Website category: jobs
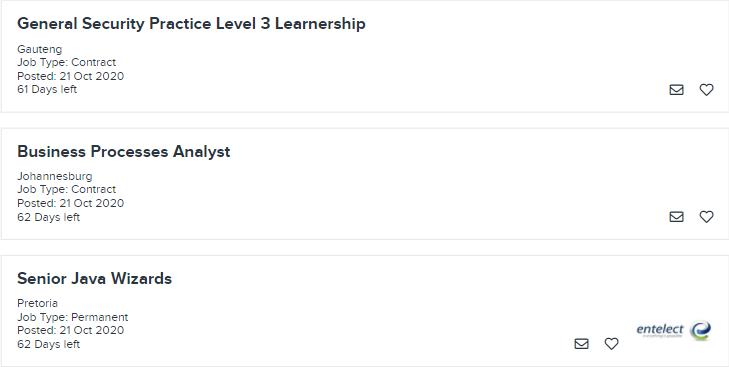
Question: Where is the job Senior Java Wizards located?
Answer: Pretoria

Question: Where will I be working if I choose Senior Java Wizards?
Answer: Pretoria

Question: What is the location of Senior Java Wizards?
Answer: Pretoria

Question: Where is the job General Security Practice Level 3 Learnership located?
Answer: Gauteng

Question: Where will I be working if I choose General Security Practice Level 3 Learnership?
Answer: Gauteng

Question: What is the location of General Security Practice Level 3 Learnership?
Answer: Gauteng

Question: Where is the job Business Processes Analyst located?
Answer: Johannesburg

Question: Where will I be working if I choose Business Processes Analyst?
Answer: Johannesburg

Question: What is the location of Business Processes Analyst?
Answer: Johannesburg

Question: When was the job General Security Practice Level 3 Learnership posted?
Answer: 21 Oct 2020

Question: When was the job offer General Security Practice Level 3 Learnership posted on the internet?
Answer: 21 Oct 2020

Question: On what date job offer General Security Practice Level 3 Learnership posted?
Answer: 21 Oct 2020

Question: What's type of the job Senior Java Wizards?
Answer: Job Type: Permanent

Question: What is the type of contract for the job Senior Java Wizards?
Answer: Job Type: Permanent

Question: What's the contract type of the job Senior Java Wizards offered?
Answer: Job Type: Permanent

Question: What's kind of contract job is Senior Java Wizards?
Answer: Job Type: Permanent

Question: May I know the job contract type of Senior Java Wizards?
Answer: Job Type: Permanent

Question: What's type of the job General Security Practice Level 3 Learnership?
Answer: Job Type: Contract

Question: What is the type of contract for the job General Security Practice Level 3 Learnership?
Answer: Job Type: Contract

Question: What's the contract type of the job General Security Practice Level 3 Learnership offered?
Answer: Job Type: Contract

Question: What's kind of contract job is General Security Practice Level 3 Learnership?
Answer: Job Type: Contract

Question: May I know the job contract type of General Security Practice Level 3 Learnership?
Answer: Job Type: Contract

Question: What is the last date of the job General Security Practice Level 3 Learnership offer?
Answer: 61 Days left

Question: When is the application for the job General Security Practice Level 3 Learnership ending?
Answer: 61 Days left

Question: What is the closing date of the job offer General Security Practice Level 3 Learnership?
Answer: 61 Days left

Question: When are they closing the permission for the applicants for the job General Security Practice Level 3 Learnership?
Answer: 61 Days left

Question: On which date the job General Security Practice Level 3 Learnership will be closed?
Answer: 61 Days left

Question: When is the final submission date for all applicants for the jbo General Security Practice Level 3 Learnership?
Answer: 61 Days left

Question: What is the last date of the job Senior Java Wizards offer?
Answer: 62 Days left

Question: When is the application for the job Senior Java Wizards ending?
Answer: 62 Days left

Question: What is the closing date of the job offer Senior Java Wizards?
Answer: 62 Days left

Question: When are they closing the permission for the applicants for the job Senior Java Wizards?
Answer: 62 Days left

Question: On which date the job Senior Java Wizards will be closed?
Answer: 62 Days left

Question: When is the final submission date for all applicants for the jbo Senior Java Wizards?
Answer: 62 Days left

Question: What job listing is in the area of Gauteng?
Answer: General Security Practice Level 3 Learnership

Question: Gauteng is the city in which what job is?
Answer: General Security Practice Level 3 Learnership

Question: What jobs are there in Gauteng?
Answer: General Security Practice Level 3 Learnership

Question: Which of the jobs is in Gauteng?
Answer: General Security Practice Level 3 Learnership

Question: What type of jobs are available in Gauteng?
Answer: General Security Practice Level 3 Learnership

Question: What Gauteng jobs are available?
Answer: General Security Practice Level 3 Learnership

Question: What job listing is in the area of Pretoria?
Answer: Senior Java Wizards

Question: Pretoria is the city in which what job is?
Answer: Senior Java Wizards

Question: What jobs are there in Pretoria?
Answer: Senior Java Wizards

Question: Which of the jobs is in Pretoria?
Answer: Senior Java Wizards

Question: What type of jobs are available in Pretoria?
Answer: Senior Java Wizards

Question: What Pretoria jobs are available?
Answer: Senior Java Wizards

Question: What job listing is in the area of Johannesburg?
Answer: Business Processes Analyst

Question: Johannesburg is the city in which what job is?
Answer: Business Processes Analyst

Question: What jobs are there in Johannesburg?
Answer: Business Processes Analyst

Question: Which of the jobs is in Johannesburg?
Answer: Business Processes Analyst

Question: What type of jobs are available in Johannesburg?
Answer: Business Processes Analyst

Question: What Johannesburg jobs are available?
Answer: Business Processes Analyst